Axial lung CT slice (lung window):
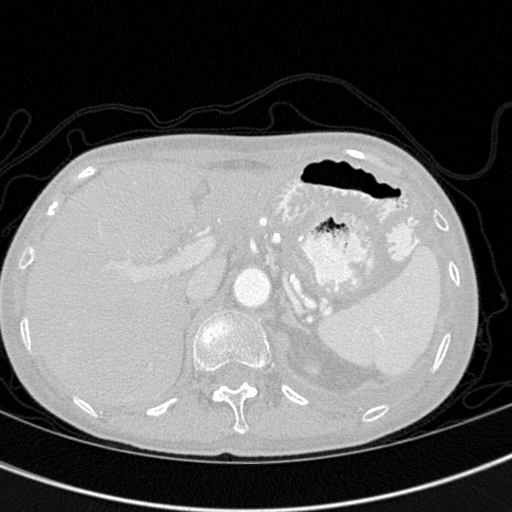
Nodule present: no